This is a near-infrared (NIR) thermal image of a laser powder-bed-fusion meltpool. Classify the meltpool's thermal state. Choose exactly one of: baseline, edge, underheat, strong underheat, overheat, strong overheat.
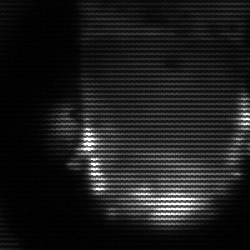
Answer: baseline